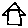
Label: house